Question: I am working on a project and I just introduced polymorphism for posting text Posts and photo Posts.
When I try to post an image I get this error: "'nil' is not an ActiveModel-compatible object that returns a valid partial path."

The first show file (app/views/dashboards/show.html.erb) with code:
'''
<%= form_for @text_post do |form| %>
<%= form.text_field :body, placeholder: 'Post content here' %>
<%= form.submit 'Post Title!' %>
<%end%>
<%= form_for @photo_post do |form| %>
<%= form.file_field :image %>
<%= form.submit 'Post Image!' %>
<%end%>
<%= render @posts %>
'''
which leads to this at app/views/photo_posts/_photo_post.html.erb with the following code:
'''
<%= image_tag photo_post.image.url(:post) %>
'''
The app/views/posts/_post.html.erb which causes problem is:
'''
<%= div_for post do %>
<%= link_to post.user.username, post.user %>
posted
<%= render post.content %>
<%= link_to time_ago_in_words(post.created_at), post %>
<% end %>
'''
Sorry if the details I provide is insufficient, I am a new ROR developer. If you want, you can fork or check the project from <URL>.
Any help/guidance is greatly appreciated!
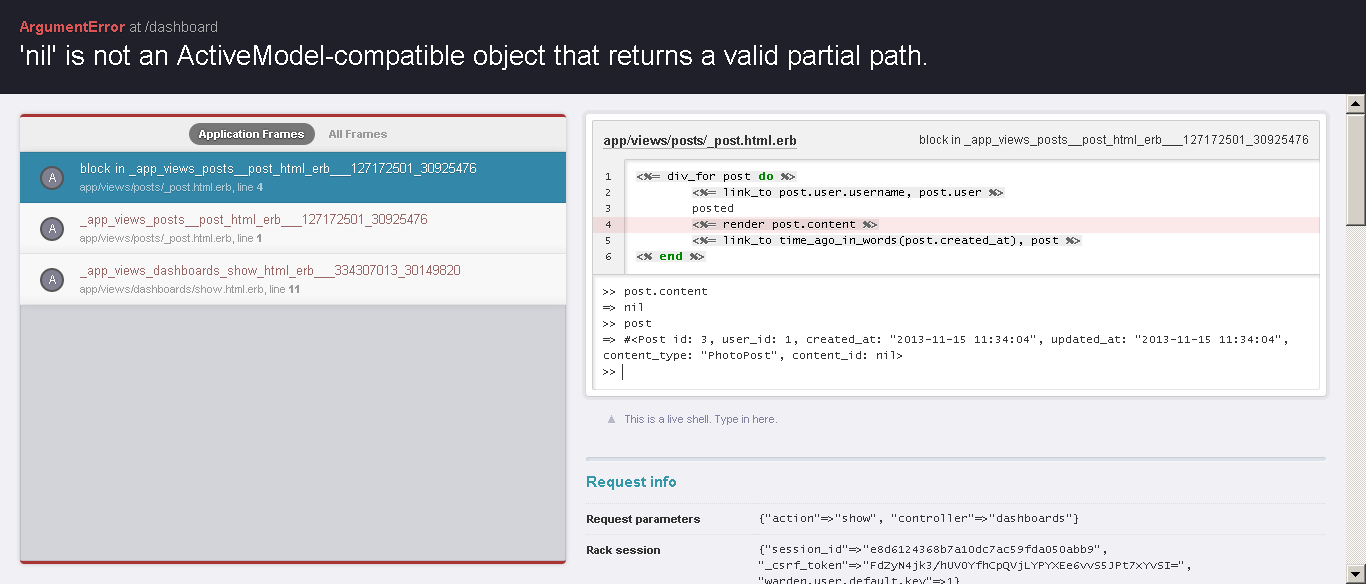
Answer: Please try
'''
<%= render post.content if post.content %>
'''
instead of
'''
<%= render post.content %>
'''
as per the error logs, this should fix the issue.